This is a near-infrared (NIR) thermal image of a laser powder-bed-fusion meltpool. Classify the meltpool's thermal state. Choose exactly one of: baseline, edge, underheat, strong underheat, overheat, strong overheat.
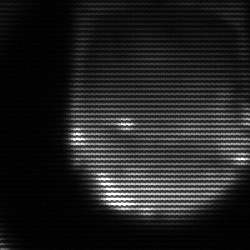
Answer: edge